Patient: sex M, age 73
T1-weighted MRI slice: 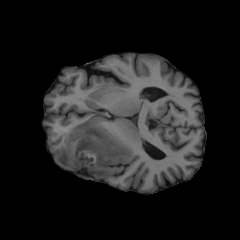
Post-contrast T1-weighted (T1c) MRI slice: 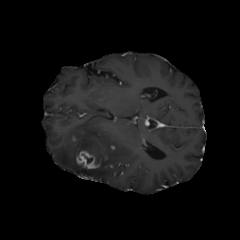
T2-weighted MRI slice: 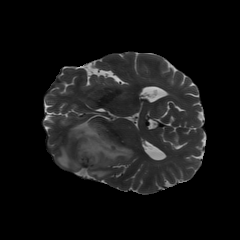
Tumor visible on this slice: yes
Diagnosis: Glioblastoma, IDH-wildtype
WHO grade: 4